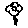
Label: flower